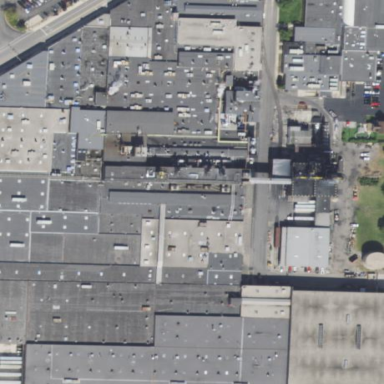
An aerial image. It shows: Modern industrial building.